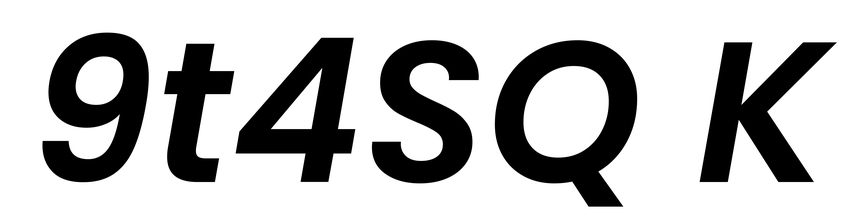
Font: Poppins-SemiBoldItalic